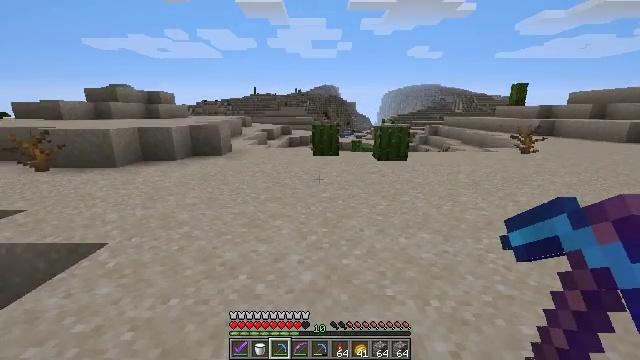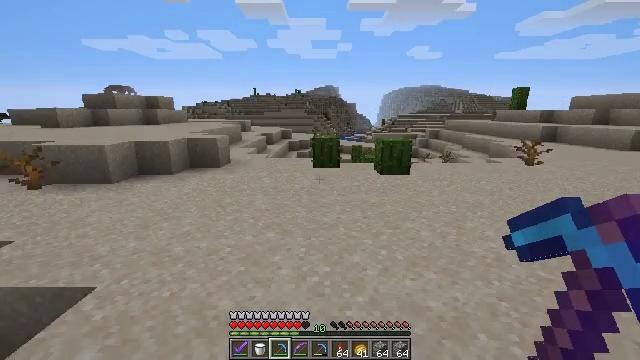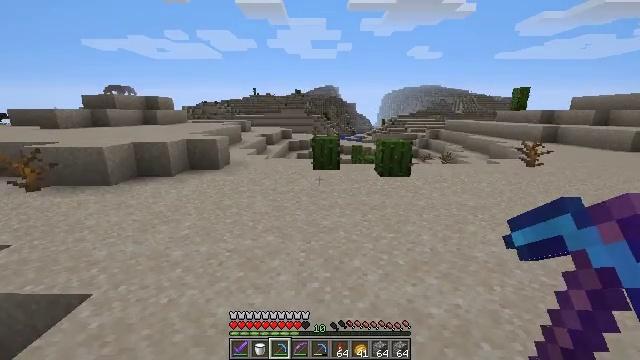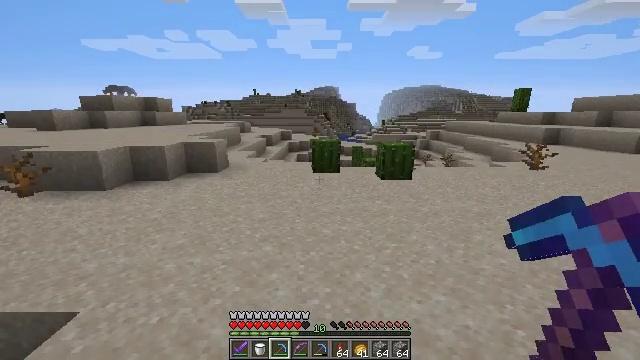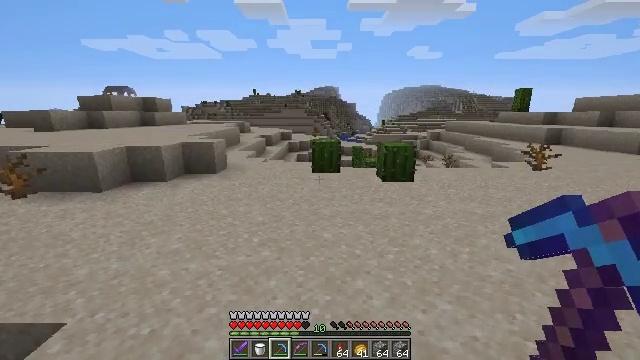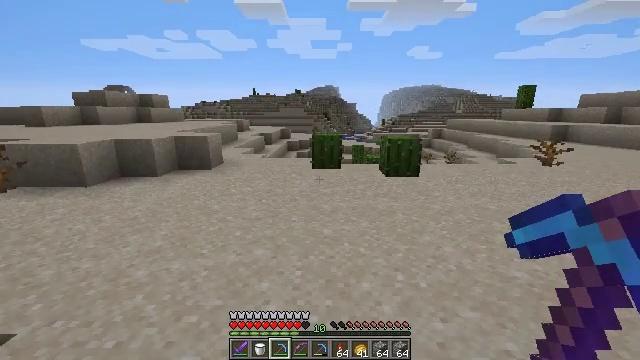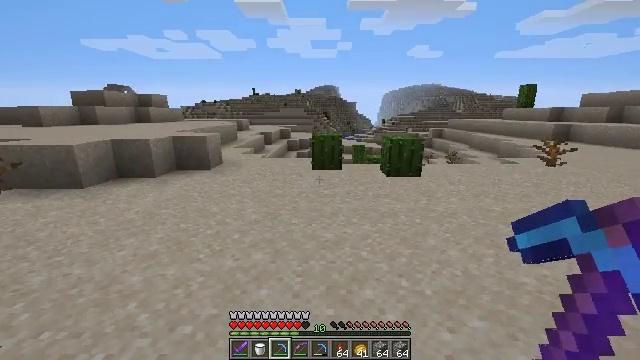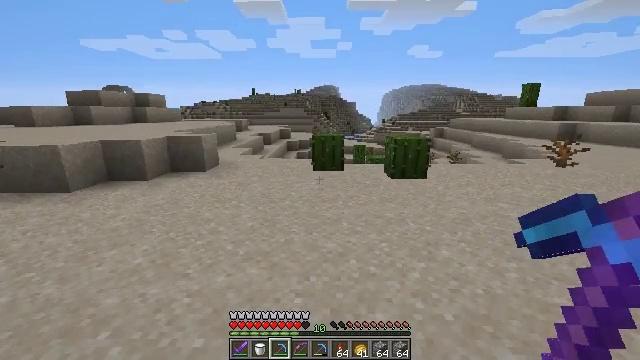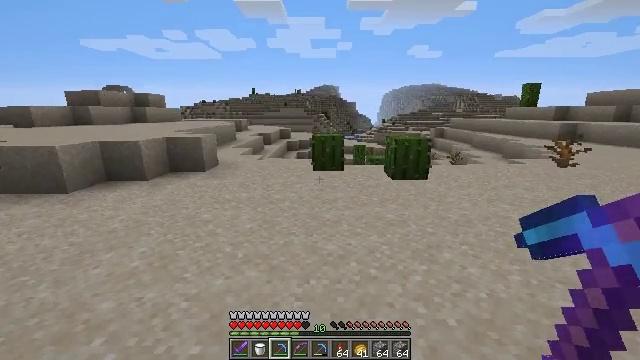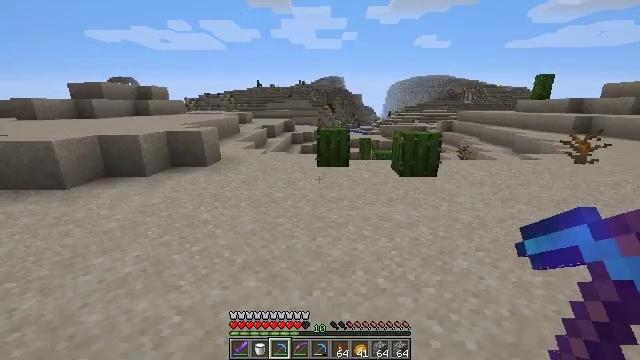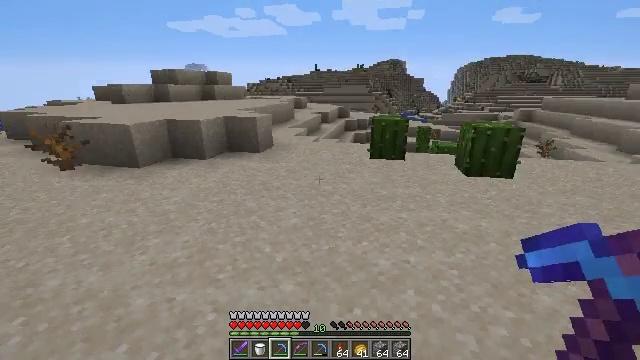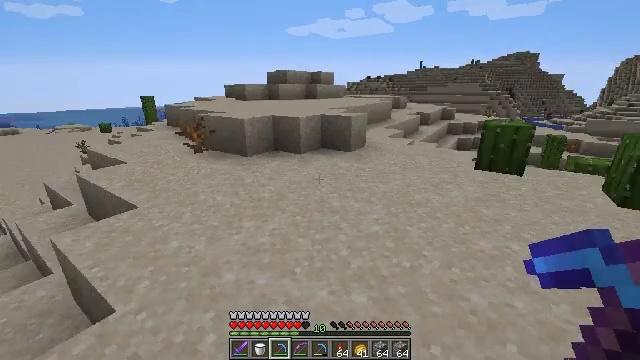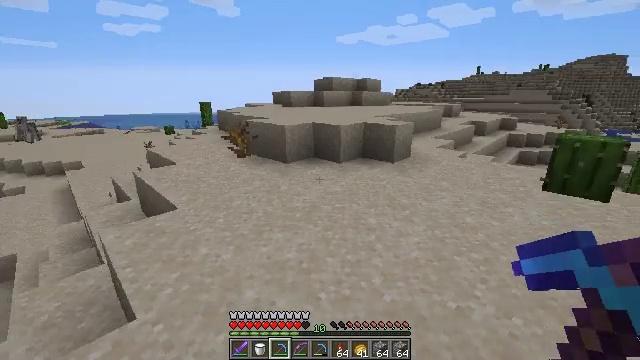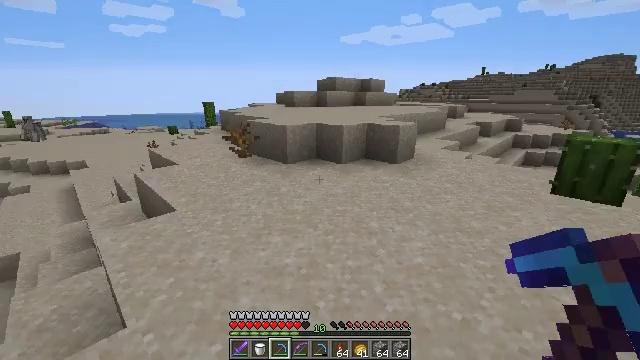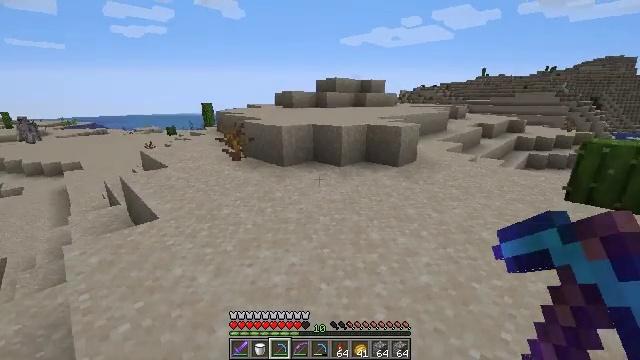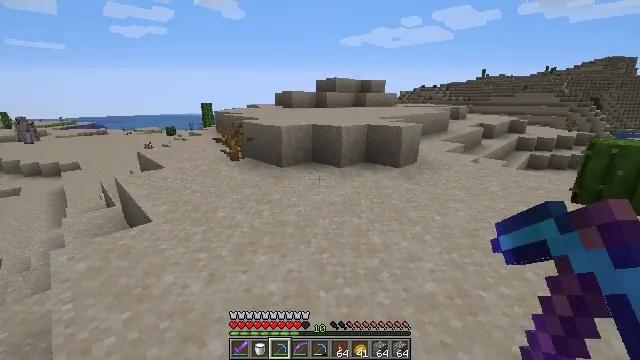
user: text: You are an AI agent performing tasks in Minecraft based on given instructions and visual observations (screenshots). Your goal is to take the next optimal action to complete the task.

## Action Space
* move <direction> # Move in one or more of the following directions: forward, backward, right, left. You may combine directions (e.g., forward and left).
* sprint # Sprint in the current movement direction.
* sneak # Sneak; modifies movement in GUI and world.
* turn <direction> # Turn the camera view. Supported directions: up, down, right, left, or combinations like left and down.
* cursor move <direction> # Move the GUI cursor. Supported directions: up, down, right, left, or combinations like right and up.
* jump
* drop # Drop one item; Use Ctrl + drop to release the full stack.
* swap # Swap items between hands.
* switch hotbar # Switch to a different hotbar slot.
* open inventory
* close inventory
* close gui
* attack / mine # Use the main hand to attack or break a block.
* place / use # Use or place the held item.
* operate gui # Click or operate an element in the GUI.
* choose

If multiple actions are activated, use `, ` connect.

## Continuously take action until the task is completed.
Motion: motion action
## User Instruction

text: Mine a hay block from the field.
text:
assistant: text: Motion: move forward, jump
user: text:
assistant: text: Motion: move forward, jump
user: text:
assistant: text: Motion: move forward
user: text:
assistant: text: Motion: move forward
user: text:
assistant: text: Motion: move forward
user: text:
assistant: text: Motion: move forward
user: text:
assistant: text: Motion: move forward
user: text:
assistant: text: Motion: move forward
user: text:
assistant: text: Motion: move forward, turn left and down
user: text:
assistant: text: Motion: move forward, turn left and down
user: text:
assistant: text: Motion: move forward, turn left
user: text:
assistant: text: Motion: move forward, turn left and up
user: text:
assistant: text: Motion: move forward
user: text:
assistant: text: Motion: move forward
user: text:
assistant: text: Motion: move forward
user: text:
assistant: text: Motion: move forward
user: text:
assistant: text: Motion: move forward
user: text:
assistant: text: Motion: move forward
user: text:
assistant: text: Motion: move forward
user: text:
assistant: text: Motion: move forward
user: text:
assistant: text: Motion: move forward
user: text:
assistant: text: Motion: move forward
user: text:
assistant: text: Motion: move forward
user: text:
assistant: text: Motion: move forward
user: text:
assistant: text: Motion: move forward
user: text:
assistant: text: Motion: move forward
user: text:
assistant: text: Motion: move forward
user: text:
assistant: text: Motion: move forward
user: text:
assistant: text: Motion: move forward
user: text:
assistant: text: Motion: move forward